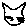
Label: cat